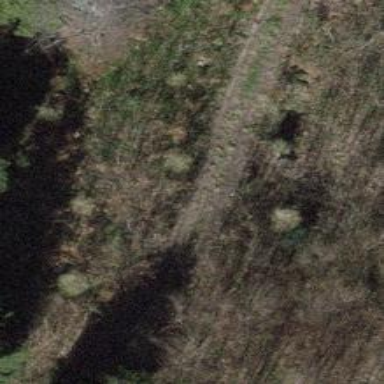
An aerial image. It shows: Unpaved path.